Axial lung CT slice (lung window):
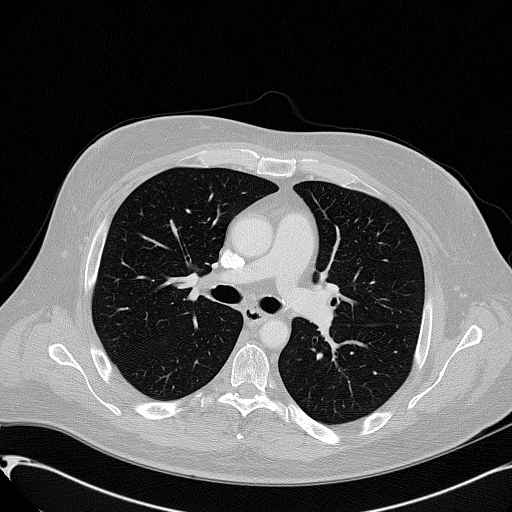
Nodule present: no